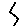
Label: zigzag